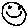
Label: smiley face